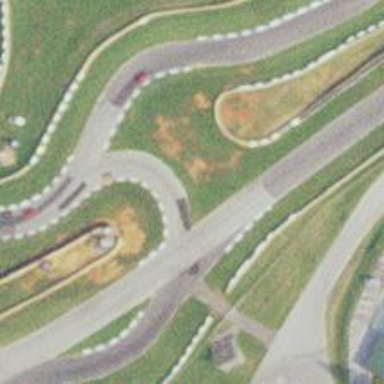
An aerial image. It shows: Motor sport raceway.